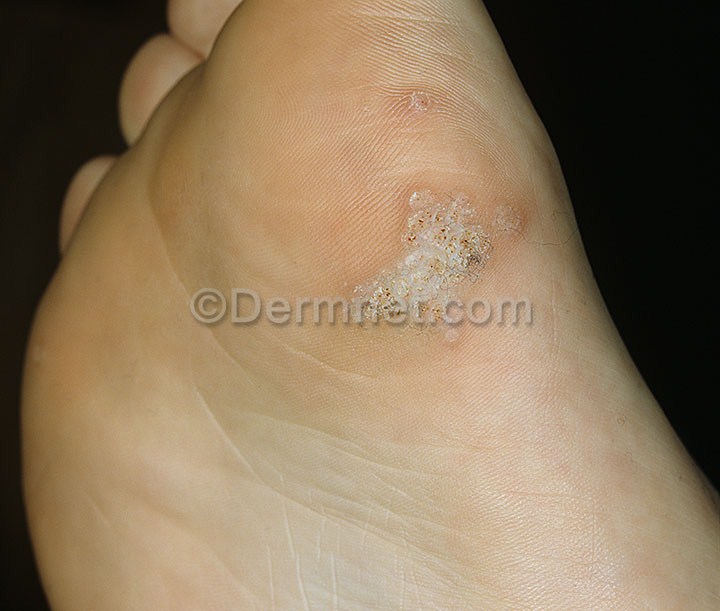
Disease: Warts Molluscum and other Viral Infections